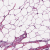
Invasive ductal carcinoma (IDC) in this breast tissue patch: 0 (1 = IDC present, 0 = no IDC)